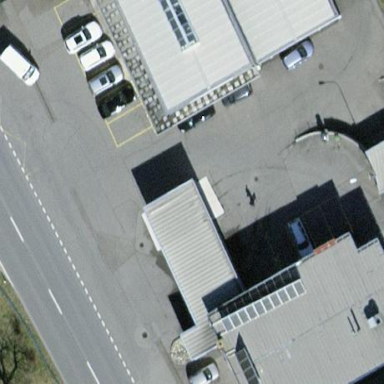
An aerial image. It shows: View of roof of building.